Question: I have a image and I need to apply glow effect to center of the image using OnTouchListener
Something like this.

How can I achieve this effect? I have looked into examples where we can apply glow effect to outer part of the image.
We can achieve this by using a white image and place on top the background image, but can we do it without using images?
I found this post as well but no solution.
<URL>
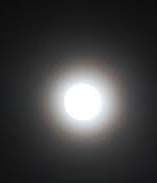
Answer: On the 'setOnTouchListener' get the 'getDrawingCache()' of the image, Create a gradient bitmap of what you want and then overlay the images on top of one another
Try this
'''
final ImageView imageView = (ImageView) findViewById(R.id.imageView1);
imageView.setOnTouchListener(new OnTouchListener() {
@Override
public boolean onTouch(View v, MotionEvent event) {
switch (event.getAction()) {
case MotionEvent.ACTION_DOWN:
if(drawIt){
drawIt = false;
//Build the cache
imageView.buildDrawingCache();
Bitmap original = imageView.getDrawingCache();
//Build the gradient
Bitmap gradient = getGradient();
//Overlay the images
Bitmap finalImage = overlay(original,gradient,event.getX(),event.getY());
imageView.setImageBitmap(finalImage);
}
break;
case MotionEvent.ACTION_UP:
drawIt = true;
break;
}
return false;
}
});
private Bitmap getGradient() {
RadialGradient gradient = new RadialGradient(200 , 200, 200, 0xFFFFFFFF,
0x00000000, android.graphics.Shader.TileMode.CLAMP);
Paint p = new Paint();
p.setDither(true);
p.setShader(gradient);
Bitmap bitmap = Bitmap.createBitmap(400, 400, Config.ARGB_8888);
Canvas c = new Canvas(bitmap);
c.drawCircle(200, 200, 200, p);
return Bitmap.createScaledBitmap(bitmap, 50, 50, false);
}
private Bitmap overlay(Bitmap bmp1, Bitmap bmp2,float x, float y) {
Bitmap bmOverlay = Bitmap.createBitmap(bmp1.getWidth(), bmp1.getHeight(), bmp1.getConfig());
Canvas canvas = new Canvas(bmOverlay);
canvas.drawBitmap(bmp1, new Matrix(), null);
// Use your x and y cordinates here
canvas.drawBitmap(bmp2, 100,100, null);
return bmOverlay;
}
'''
Here is what I got

You can do your modifications here i have <URL> the project for you
Best of Luck
To draw it at center use this line in the 'overlay' method
'''
canvas.drawBitmap(bmp2, bmp1.getWidth()/2 - bmp2.getWidth()/2,bmp1.getHeight()/2 - bmp2.getHeight()/2, null);
'''
And for adding bitmap to button use this
'''
Button btn = (Button) findViewById(R.id.button1);
Drawable d = new BitmapDrawable(getResources(),finalImage);
btn.setBackgroundDrawable(d);
'''
But note that when you set this bitmap to button the button will resize so better not use 'wrap_content' but specify the height and width in hard code like '25dp' or '100dp' etc. That is the logic which you have to control
You can also use <URL> and set it as
'''
btn.setImageBitmap(finalImage);
'''
'''
switch (event.getAction()) {
case MotionEvent.ACTION_DOWN:
drawIt = true;
break;
case MotionEvent.ACTION_UP:
if(drawIt){
//Build the cache
imageView.buildDrawingCache();
Bitmap original = imageView.getDrawingCache();
//Build the gradient
Bitmap gradient = getGradient();
//Overlay the images
Bitmap finalImage = overlay(original,gradient,event.getX(),event.getY());
imageView.setImageBitmap(finalImage);
Button btn = (Button) findViewById(R.id.button1);
Drawable d = new BitmapDrawable(getResources(),finalImage);
btn.setBackgroundDrawable(d);
}
break;
case MotionEvent.ACTION_CANCEL:
drawIt = false;
break;
}
'''
Declare these instance variables
'''
private boolean drawIt = true;
Button btn1,btn2;
int x_limit, y_limit;
Bitmap bmpOrignal, bmpGradient, bmpOverlay;
'''
and code the 'onTouch' like this
'''
@Override
public boolean onTouch(View v, MotionEvent event) {
if(drawIt){
drawIt = false;
v.buildDrawingCache();
bmpOrignal = v.getDrawingCache();
bmpGradient = getGradient();
bmpOverlay = overlay(bmpOrignal,bmpGradient);
x_limit = v.getLeft() + bmpOrignal.getWidth();
y_limit = v.getTop() + bmpOrignal.getHeight();
}
if(event.getX() > x_limit || event.getY() > y_limit){
((Button)v).setBackgroundDrawable(new BitmapDrawable(getResources(),bmpOrignal));
}else {
((Button)v).setBackgroundDrawable(new BitmapDrawable(getResources(),bmpOverlay));
}
if(event.getAction() == MotionEvent.ACTION_UP){
drawIt = true ;
}
return false;
}
'''
You can download the new updated project from <URL>